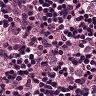
Metastatic tissue present: yes